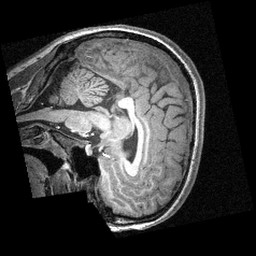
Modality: T1w
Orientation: sagittal
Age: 17
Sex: female